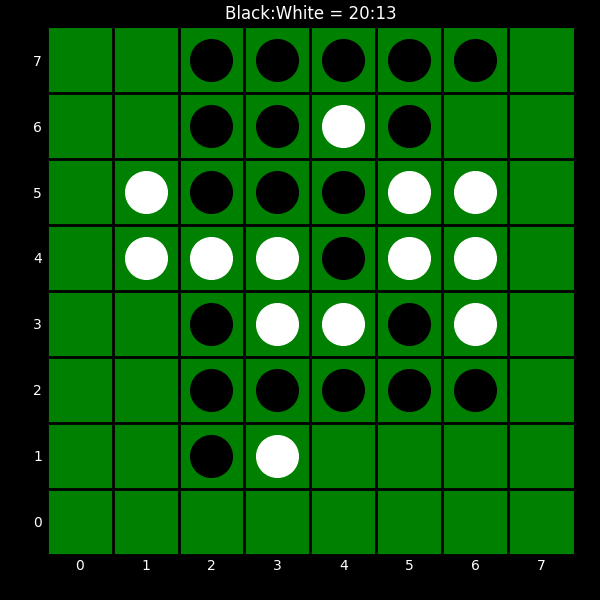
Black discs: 20
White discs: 13